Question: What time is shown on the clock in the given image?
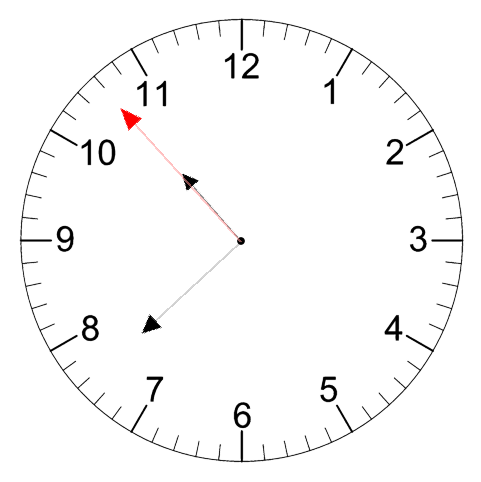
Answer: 10:37:53